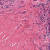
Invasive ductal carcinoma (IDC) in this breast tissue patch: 0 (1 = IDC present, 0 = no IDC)